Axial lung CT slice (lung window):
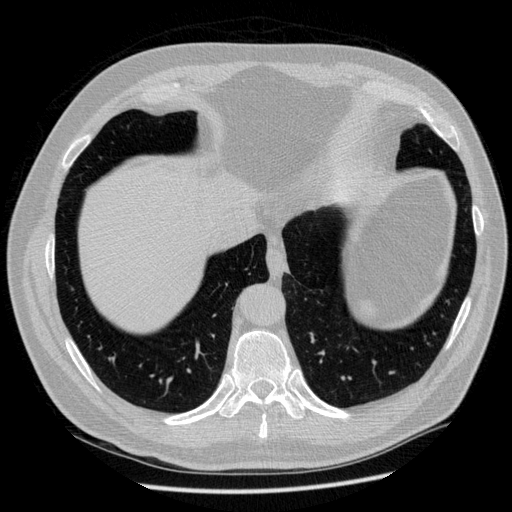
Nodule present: no